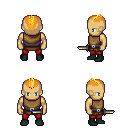
a pixel art fantasy rpg character, male body template, human, tanned skin, leather chest armor, red pants, light blonde short mohawk hairstyle, black shoes, dagger, four views (front, back, left, right), 2x2 character sprite sheet, small pixel art, hard edges, no anti-aliasing